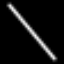
Label: line